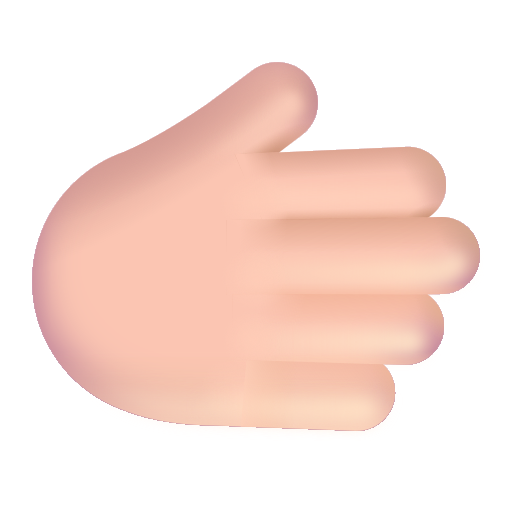
rightwards hand color light